Question: I have an image that is floated Left Next to the image there is text wrapped around the image.
I want to put the first line of text next to the image and the consecutive lines of text to go over the image. Is that possible?
Check out these images to see what I'm trying to achieve:

The red square is the image.
'''
<img class="someImage" ... />
<span class="someText" ... />
.someImage { float:left; }
.someText { line-height:1.5em; margin-top:10px; padding:0 22px; }
'''
The image has a height. I want to wrap the lines of text (after the first line of the paragraph) on top of the image. I only want the first line to wrap around the image.
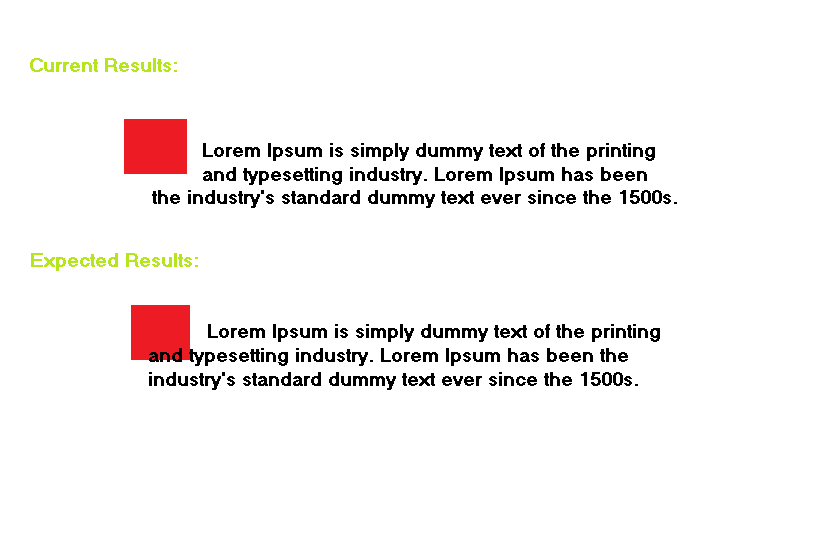
Answer: You can use a workaround with 'text-indent' and a background image. <URL>.
HTML
'''
<div id="text">
Lorem ipsum dolor sit amet...
</div>
'''
CSS
'''
#text {
background:url(your-image.jpg) top left no-repeat;
text-indent:100px;
padding-left:20px;
}
'''